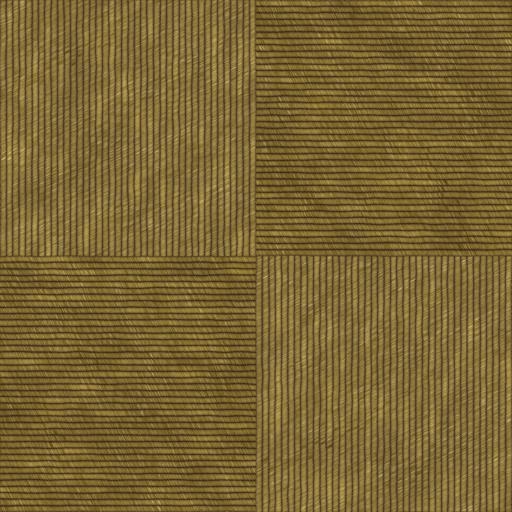
Tags: beige brown carpet cloth fabric floor orange tiled